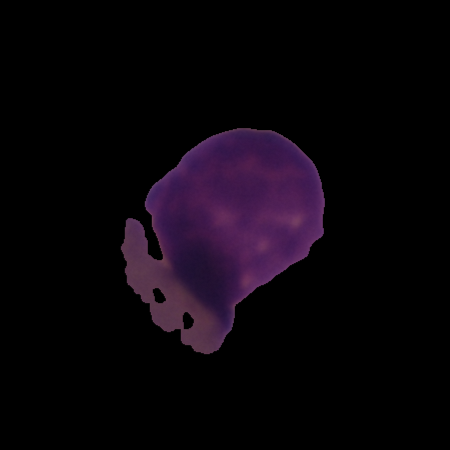
Label: healthy